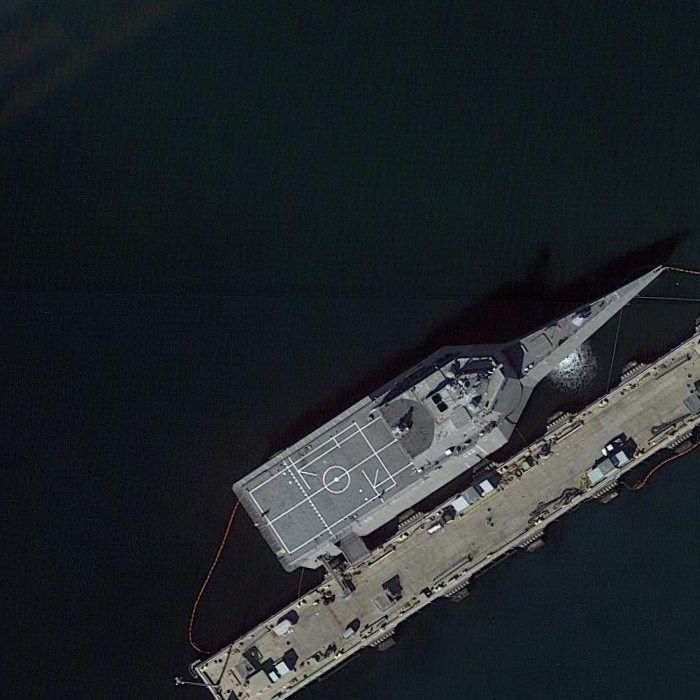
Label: Independence-class_combat_ship